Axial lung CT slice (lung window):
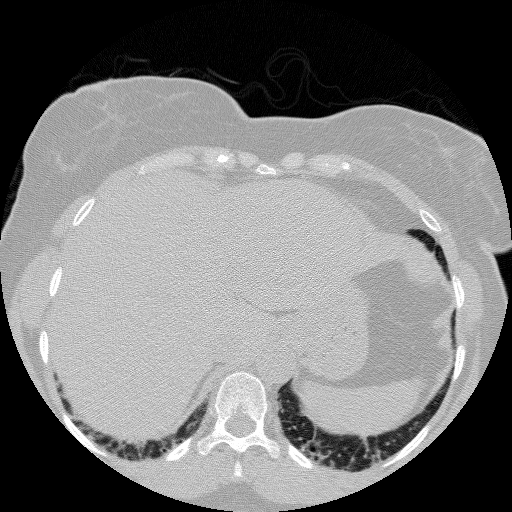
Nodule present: no